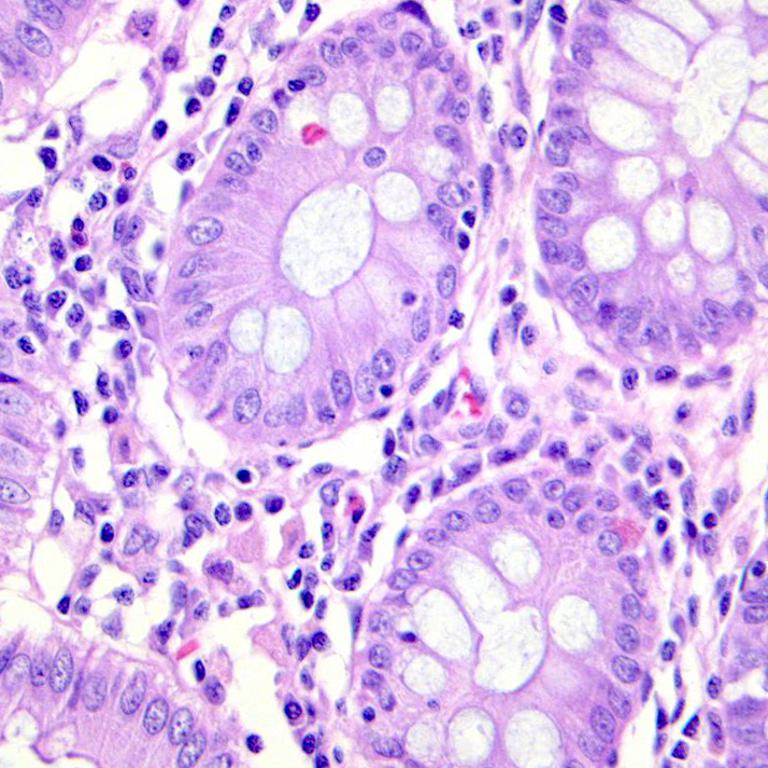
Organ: colon
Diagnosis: benign